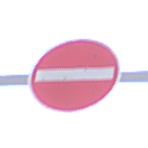
Verkehrszeichen: VerbotDerEinfahrt
Umgebung: Outdoor, Nature
Tageszeit: Midday
Wetter: Clear
Licht: Natural
Jahreszeit: NotSpecified
Kontrast: HighContrast